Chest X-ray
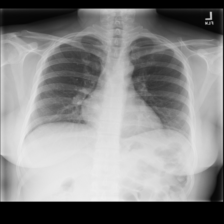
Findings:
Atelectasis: negative
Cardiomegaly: negative
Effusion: negative
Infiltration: negative
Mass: negative
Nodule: negative
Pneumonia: negative
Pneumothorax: negative
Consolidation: negative
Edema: negative
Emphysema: negative
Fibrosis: negative
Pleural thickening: negative
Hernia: negative